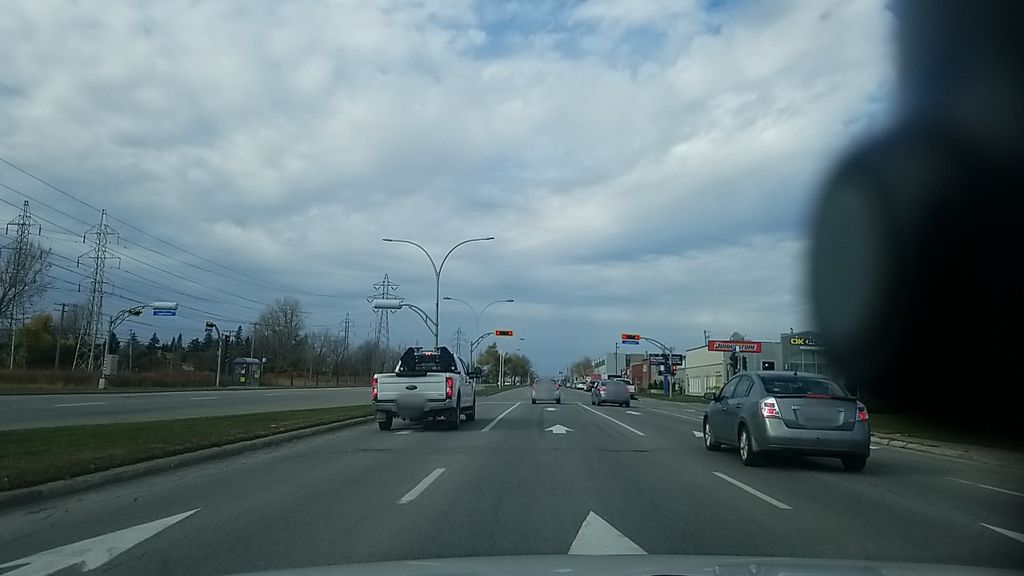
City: montreal